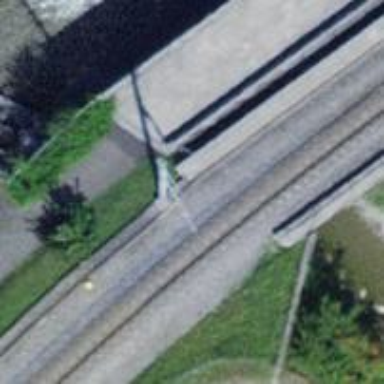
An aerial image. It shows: Narrow-gauge railway with 1 track. The tracks are electrified with contact line.